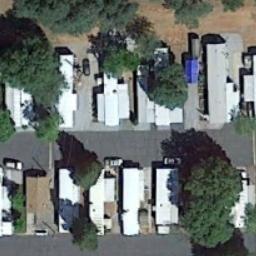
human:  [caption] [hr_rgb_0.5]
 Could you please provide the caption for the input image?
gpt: The mobile home park is on the bare land next to the road .

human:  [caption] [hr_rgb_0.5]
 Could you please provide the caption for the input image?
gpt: The roof of most mobile homes is white .

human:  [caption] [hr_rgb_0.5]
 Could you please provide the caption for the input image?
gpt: The mobile home park has some dense white mobile homes and some trees are among these mobile homes .

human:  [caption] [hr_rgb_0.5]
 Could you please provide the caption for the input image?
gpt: There are many buildings in the mobile home park .

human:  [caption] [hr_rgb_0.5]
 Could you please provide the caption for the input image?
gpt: There are some green trees and white buildings in the mobile home park .